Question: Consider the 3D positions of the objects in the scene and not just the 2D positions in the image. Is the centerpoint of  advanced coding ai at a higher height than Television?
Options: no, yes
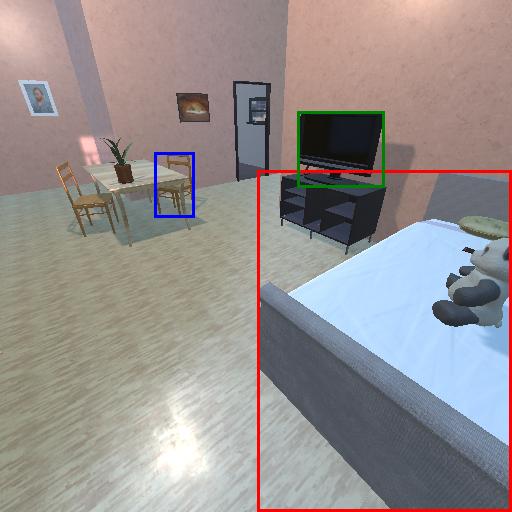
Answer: no